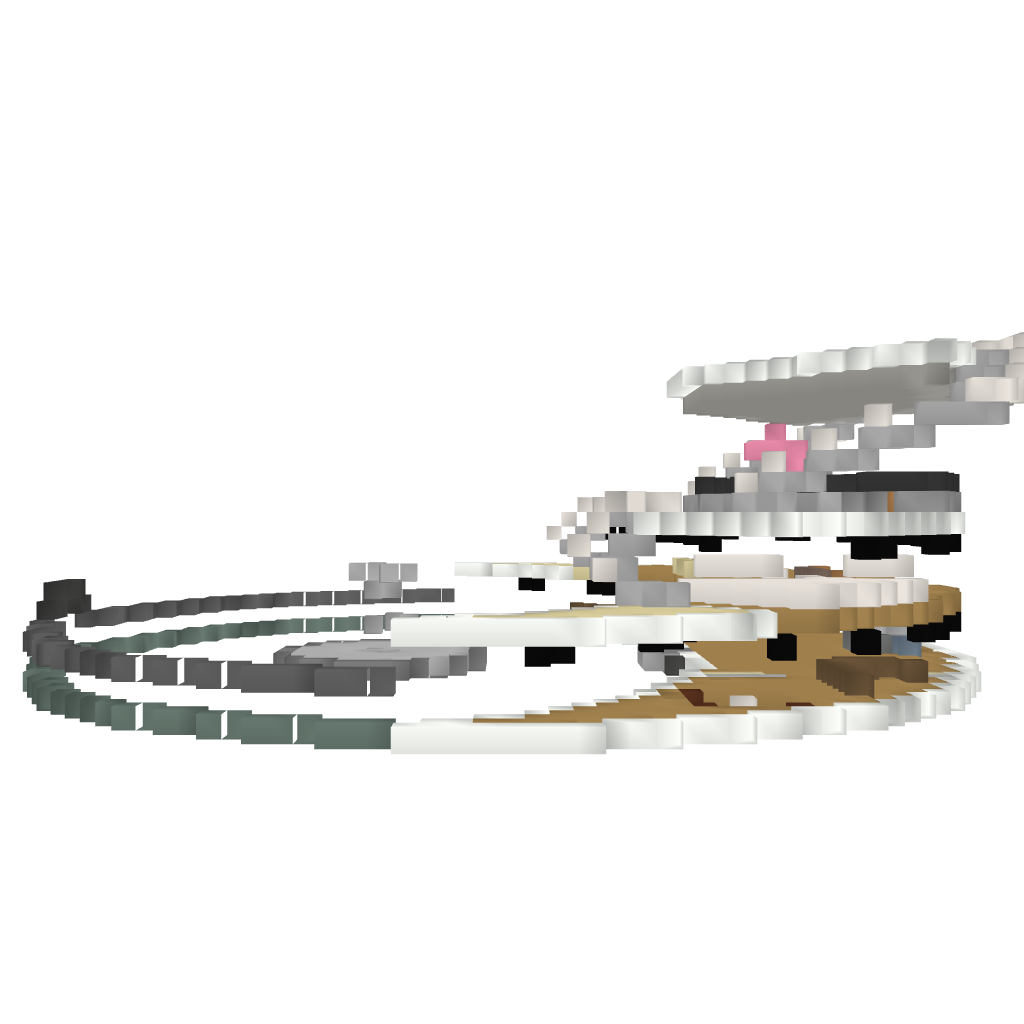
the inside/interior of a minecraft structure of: Modern house by Zertoren3132